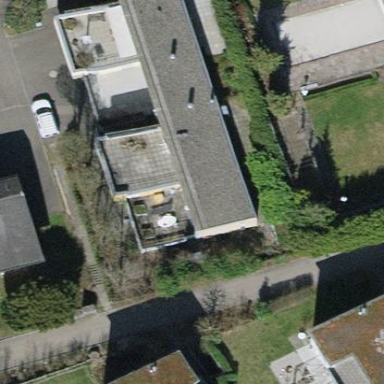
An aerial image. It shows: Semidetached house with tile roof.